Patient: sex M, age 53
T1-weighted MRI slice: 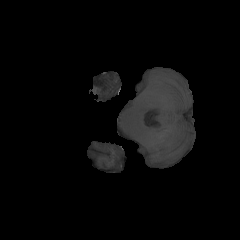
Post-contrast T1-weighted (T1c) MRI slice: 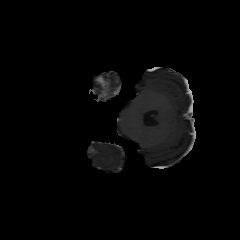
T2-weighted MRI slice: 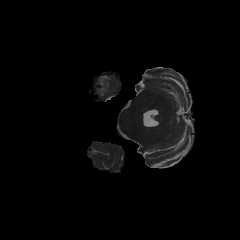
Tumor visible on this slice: yes
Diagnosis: Glioblastoma, IDH-wildtype
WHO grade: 4